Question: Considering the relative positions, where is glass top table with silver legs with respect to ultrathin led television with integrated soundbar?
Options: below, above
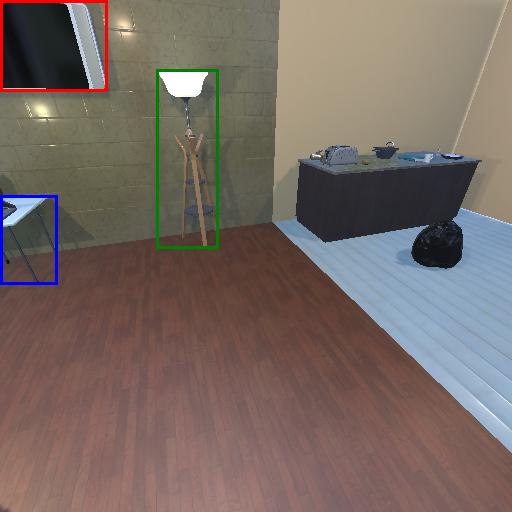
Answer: below